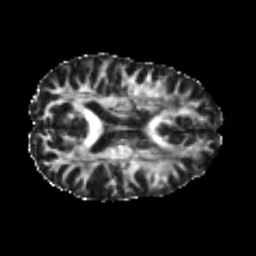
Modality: FA
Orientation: axial
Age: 23
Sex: female
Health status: healthy
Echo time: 0.074 s